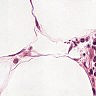
Metastatic tissue present: no